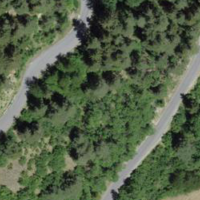
EUNIS habitat code: 43
Species observed at this site:
Hesperis matronalis
Zygaena lonicerae
Lactuca perennis